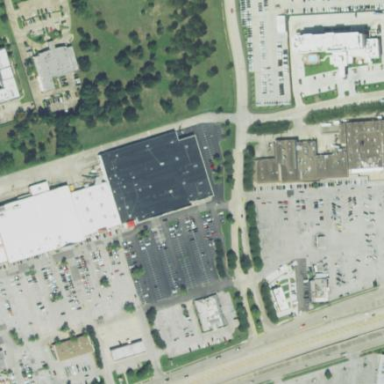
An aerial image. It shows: Retail area.